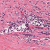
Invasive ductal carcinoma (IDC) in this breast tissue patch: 0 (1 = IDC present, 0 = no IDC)